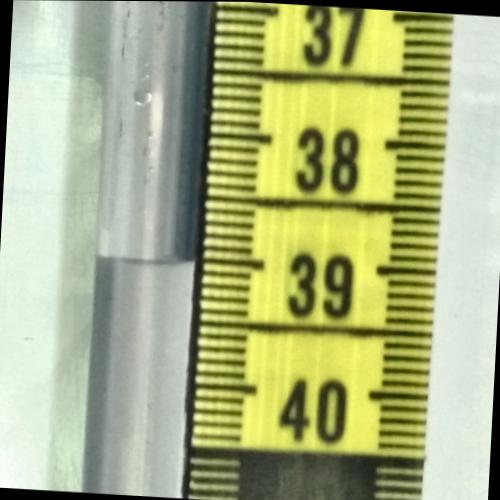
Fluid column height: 39.0 cm